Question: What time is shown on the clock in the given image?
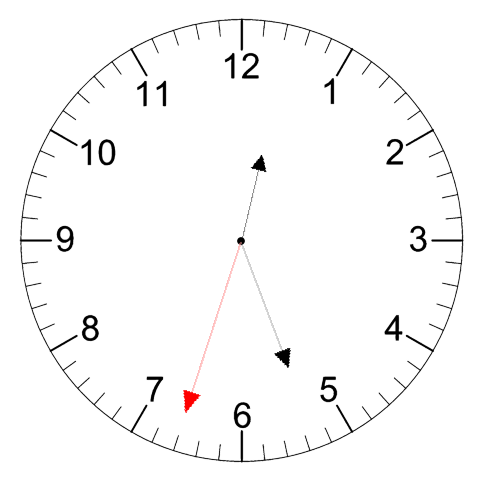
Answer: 12:26:33